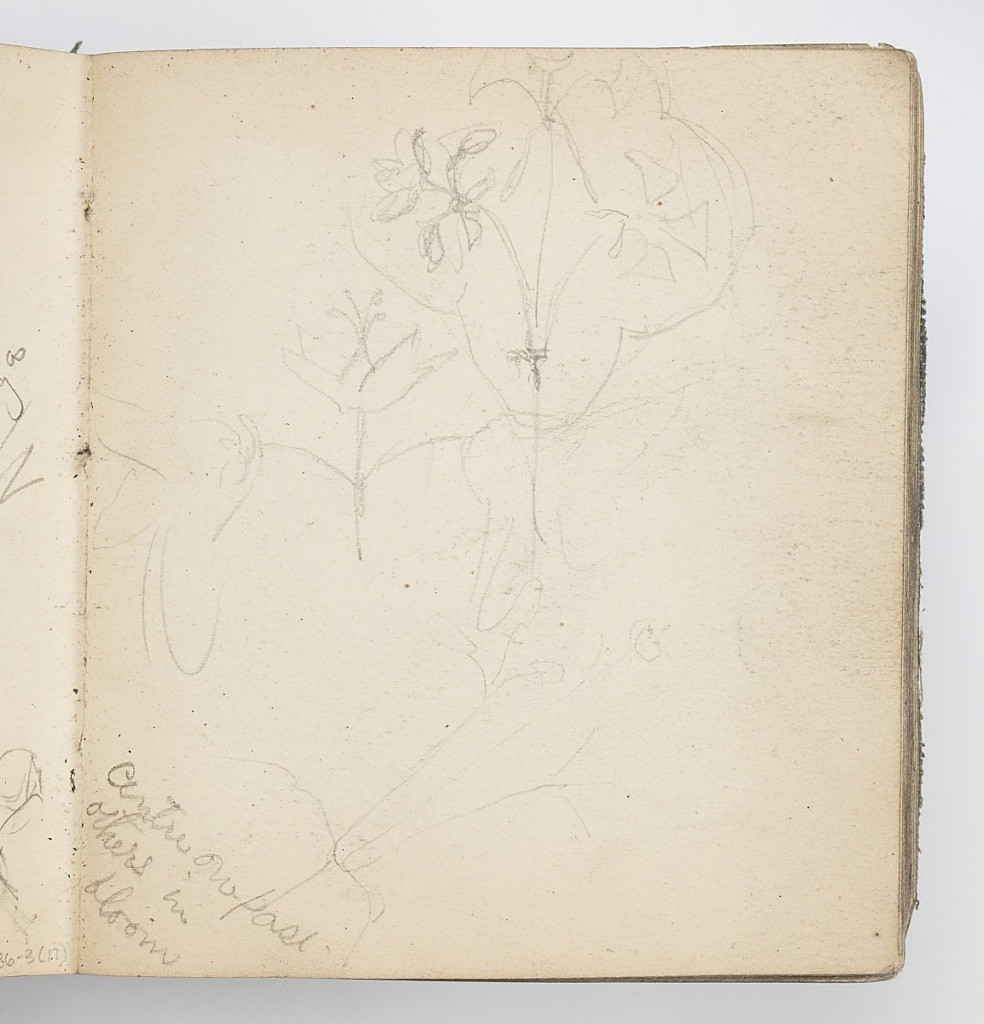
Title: Sketchbook Page: Sketches of Flowers and Leaves
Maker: Kenyon Cox, American, 1856–1919
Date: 1874
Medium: Graphite on paper
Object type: Sketchbook folio
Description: Recto: Two sketches, each with three groups of flowers split from a single stem.
Verso: Sketches of leaves, with flower above.